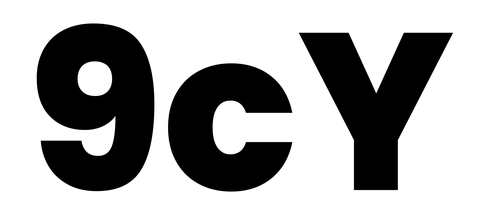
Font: Poppins-ExtraBold